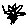
Label: flower